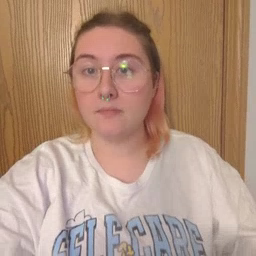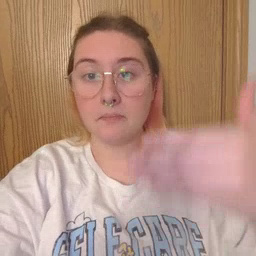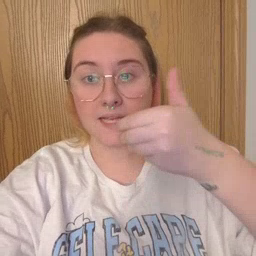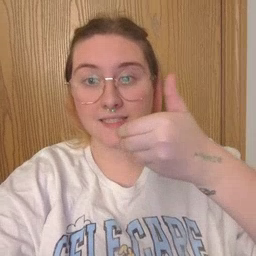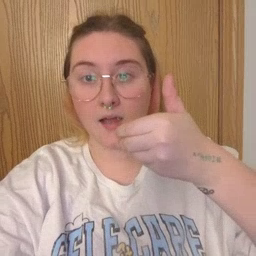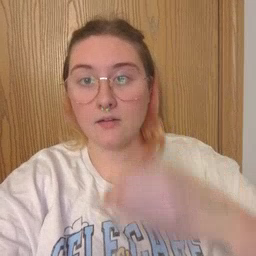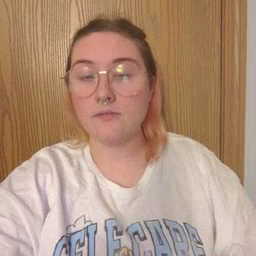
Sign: pizza